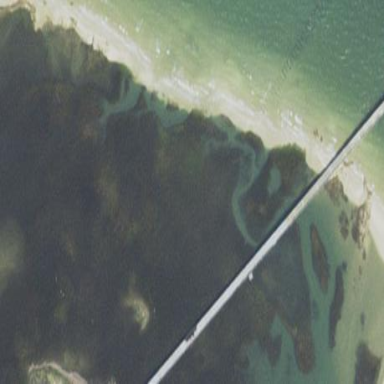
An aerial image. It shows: Pilings marking reef in the natural environment.